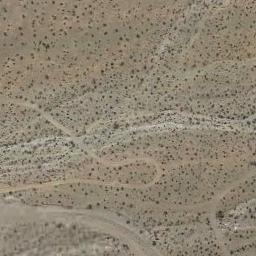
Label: chaparral